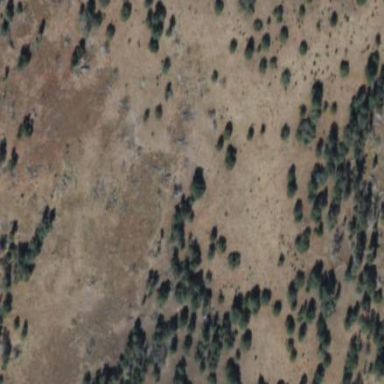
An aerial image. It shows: Patch of scrub vegetation.